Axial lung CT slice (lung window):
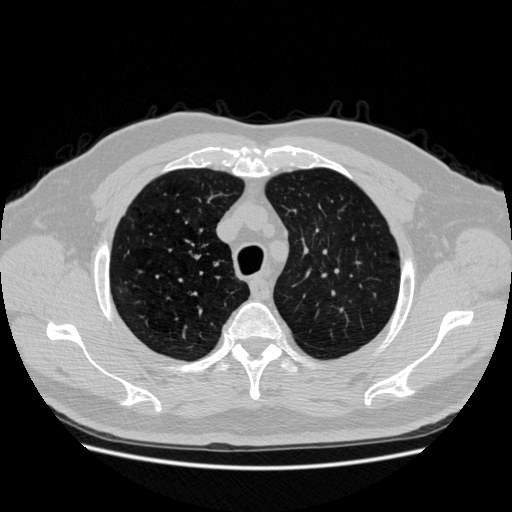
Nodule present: no